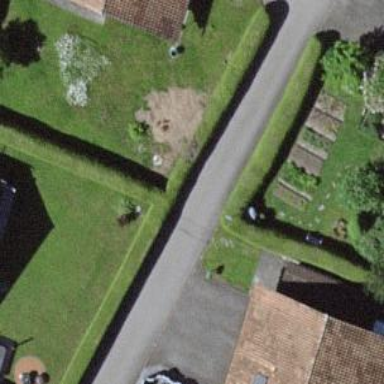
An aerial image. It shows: Hedge acting as barrier.